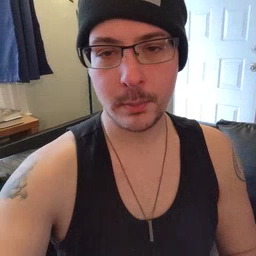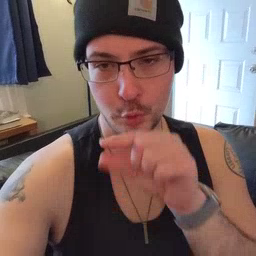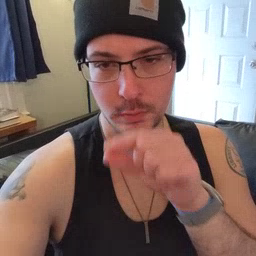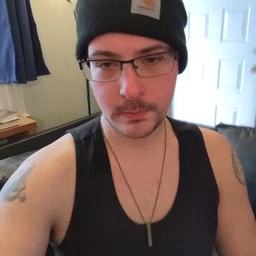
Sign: bird